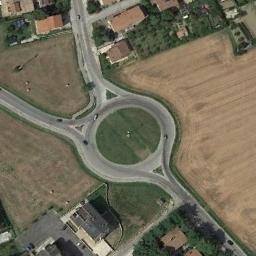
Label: roundabout